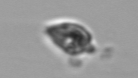
Label: Oxytoxum